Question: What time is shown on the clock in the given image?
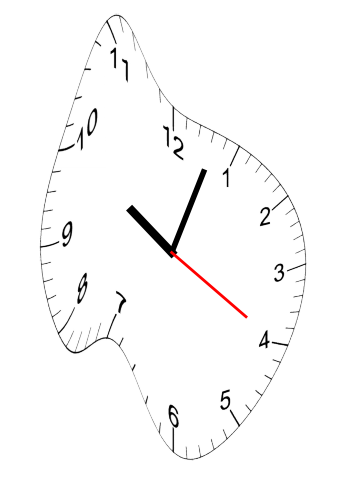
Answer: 10:03:20